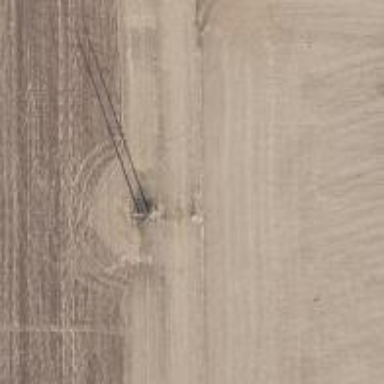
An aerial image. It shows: Power pole.